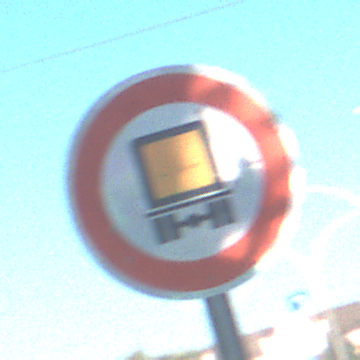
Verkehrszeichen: VerbotKennzeichnungspflichtigeKraftfahrzeugeGefaehrlicheGueter
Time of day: MorningAfternoon
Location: Outdoor (Urban)
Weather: Clear
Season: NotSpecified
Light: Natural